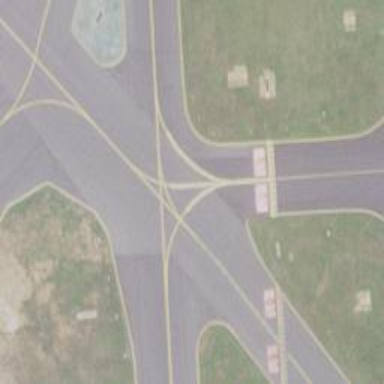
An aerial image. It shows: View of taxiway at the airport.